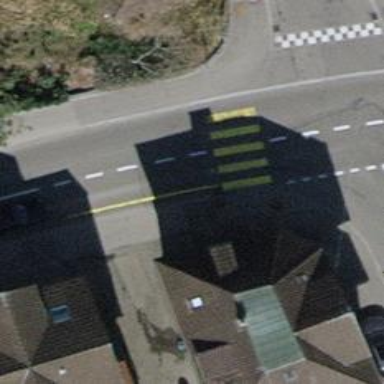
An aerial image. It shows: Asphalt sidewalk along the footway.